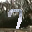
Label: 7